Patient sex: F
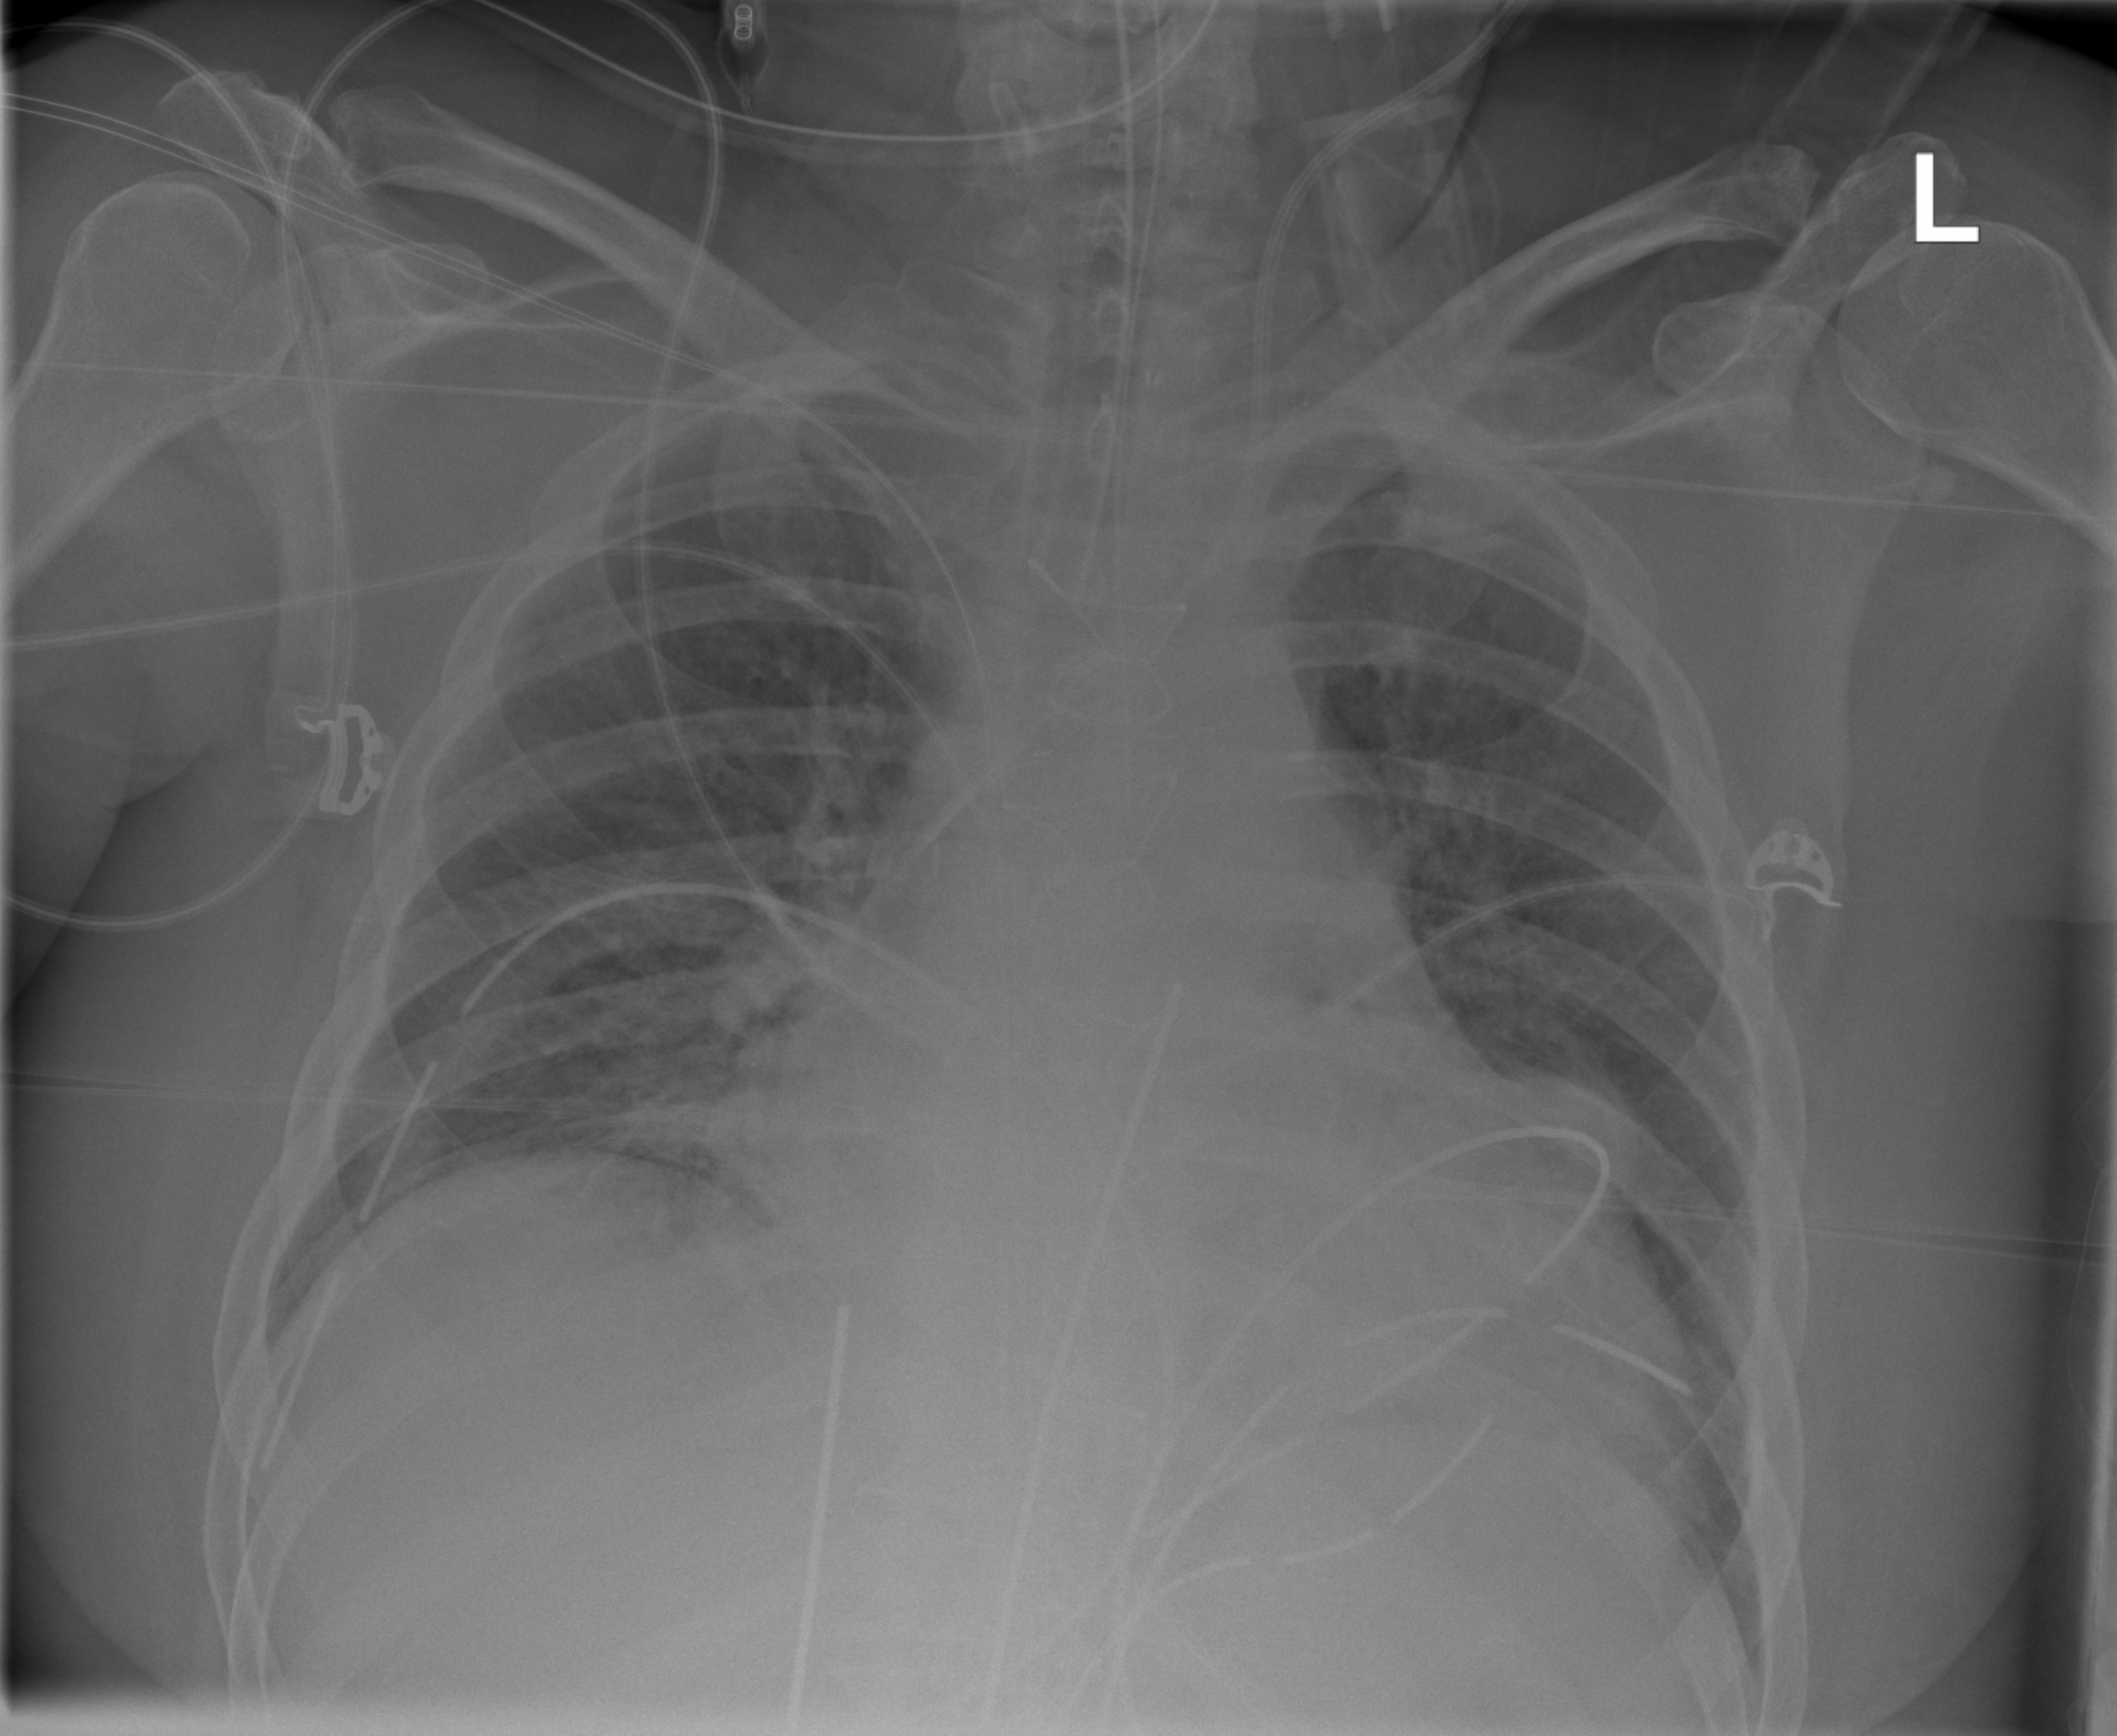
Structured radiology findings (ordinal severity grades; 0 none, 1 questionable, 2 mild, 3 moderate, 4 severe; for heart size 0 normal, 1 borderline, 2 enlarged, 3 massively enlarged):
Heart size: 2
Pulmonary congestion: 2
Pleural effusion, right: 0
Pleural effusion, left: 0
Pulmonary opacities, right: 0
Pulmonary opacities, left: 0
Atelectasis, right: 2
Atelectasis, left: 0